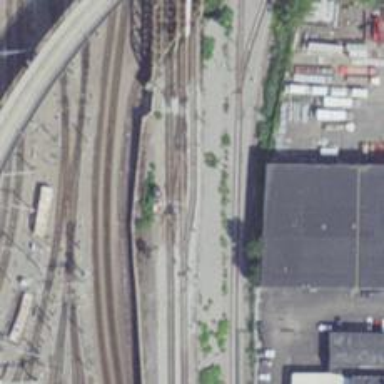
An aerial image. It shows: Electrified rail in service yard.